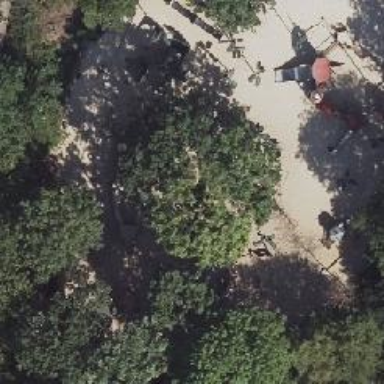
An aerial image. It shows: Deciduous broadleaved tree in park.